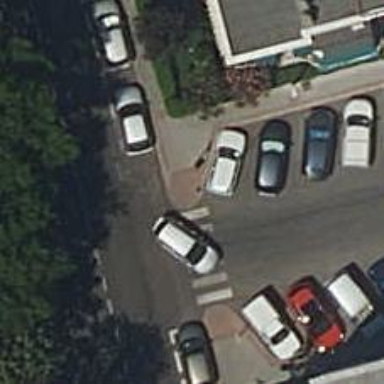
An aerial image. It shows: Bollard.